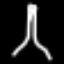
Label: The Eiffel Tower